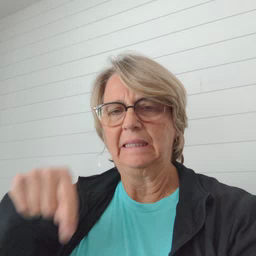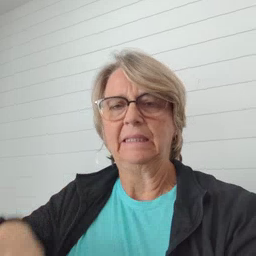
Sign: feet